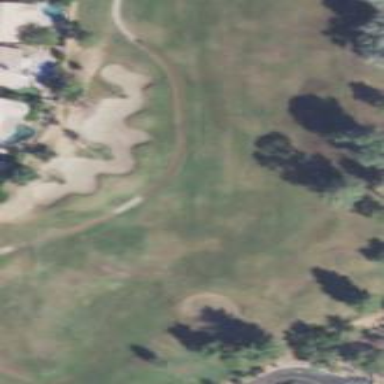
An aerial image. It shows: Grassy area designated as golf fairway.